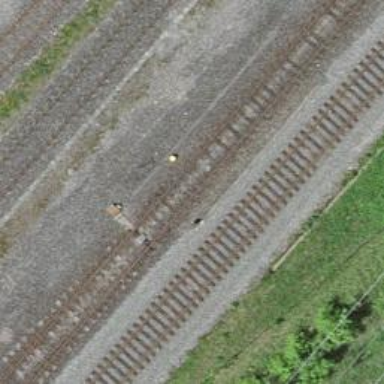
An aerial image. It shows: Railway switch.